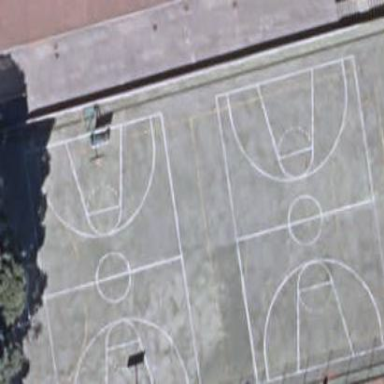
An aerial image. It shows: Basketball court on leisure land pitch.